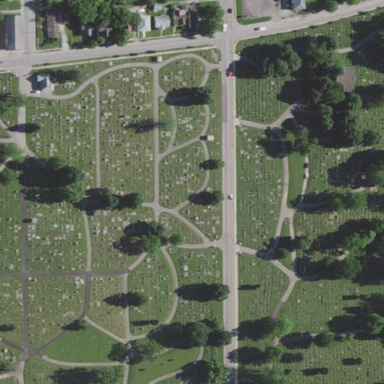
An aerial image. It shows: Cemetery.